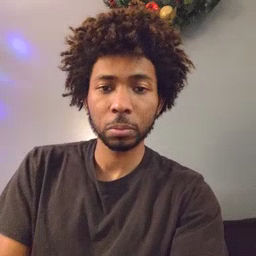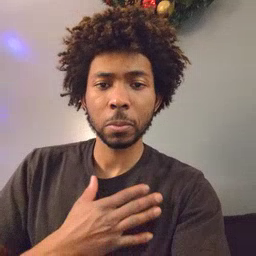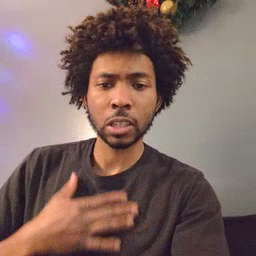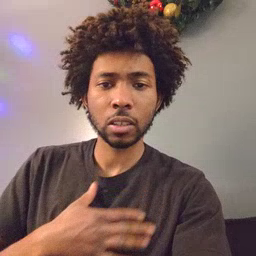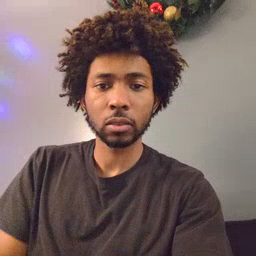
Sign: please